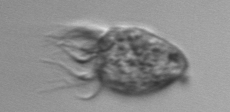
Label: Strombidium_morphotype1